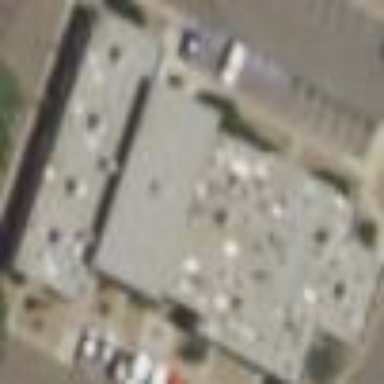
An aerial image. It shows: Clinic building providing healthcare services.